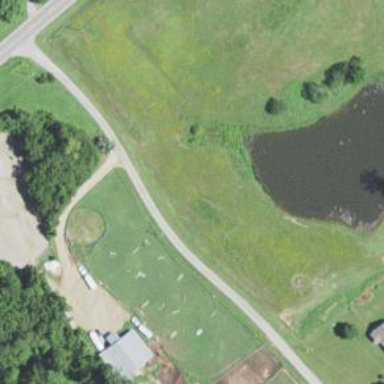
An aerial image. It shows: Grassy equestrian pitch for leisure activities.